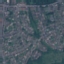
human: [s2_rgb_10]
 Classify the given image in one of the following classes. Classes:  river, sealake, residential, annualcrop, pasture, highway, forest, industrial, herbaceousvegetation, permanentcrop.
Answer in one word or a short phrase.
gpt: Residential